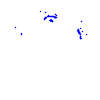
Particle: proton